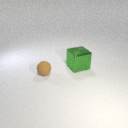
large green metal cube to the right of small brown rubber sphere